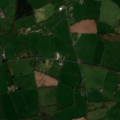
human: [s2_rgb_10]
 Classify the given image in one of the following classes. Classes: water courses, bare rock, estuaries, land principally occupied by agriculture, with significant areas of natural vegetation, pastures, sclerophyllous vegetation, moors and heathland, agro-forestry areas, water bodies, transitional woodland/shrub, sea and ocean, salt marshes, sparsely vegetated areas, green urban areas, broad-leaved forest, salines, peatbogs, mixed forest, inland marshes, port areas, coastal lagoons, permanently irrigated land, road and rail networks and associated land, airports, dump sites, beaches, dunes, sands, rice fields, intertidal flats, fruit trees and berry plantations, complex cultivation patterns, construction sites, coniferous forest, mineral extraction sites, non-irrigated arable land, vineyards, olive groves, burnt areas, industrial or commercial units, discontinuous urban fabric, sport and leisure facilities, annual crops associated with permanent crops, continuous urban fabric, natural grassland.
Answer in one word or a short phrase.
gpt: pastures, land principally occupied by agriculture, with significant areas of natural vegetation